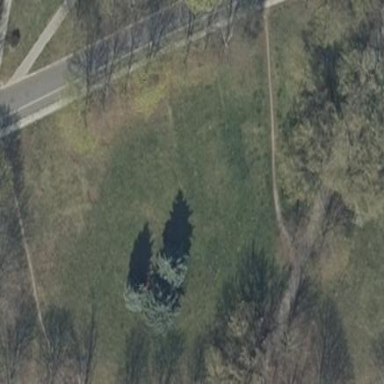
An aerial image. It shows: Park.